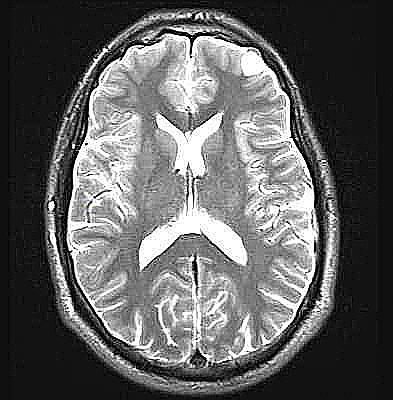
Label: notumor